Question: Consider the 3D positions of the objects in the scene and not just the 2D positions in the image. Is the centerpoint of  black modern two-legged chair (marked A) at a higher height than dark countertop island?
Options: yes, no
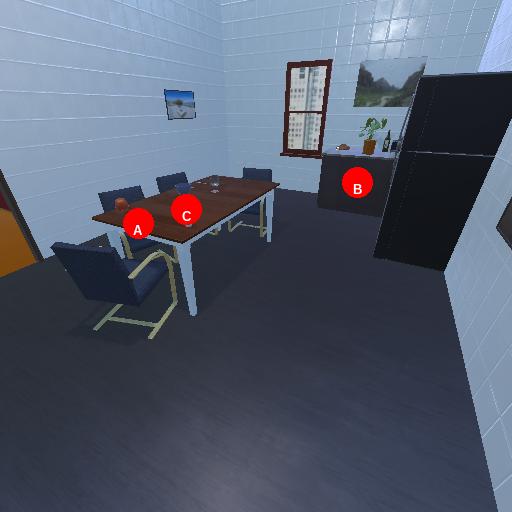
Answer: yes